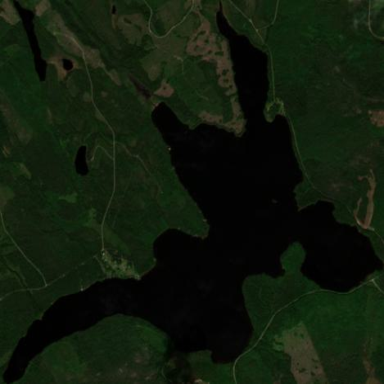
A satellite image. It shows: Serene lake surrounded by nature.